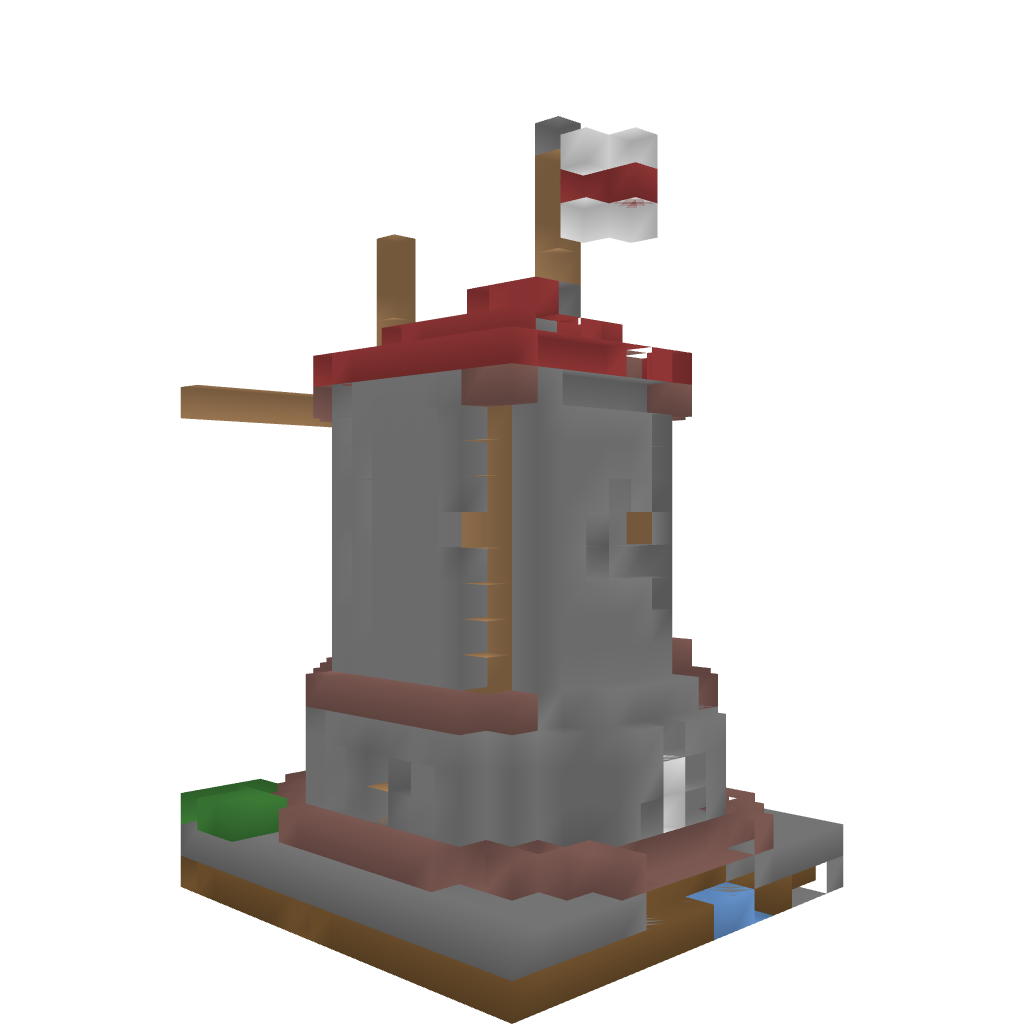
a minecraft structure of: Windmill high quality